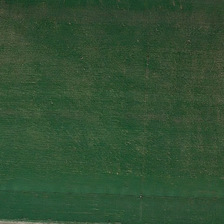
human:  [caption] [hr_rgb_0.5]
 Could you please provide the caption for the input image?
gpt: it is a piece of green meadow .

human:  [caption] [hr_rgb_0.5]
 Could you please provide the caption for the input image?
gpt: it is a piece of green meadow .

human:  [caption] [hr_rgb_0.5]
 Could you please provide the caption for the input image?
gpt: it is a piece of green meadow .

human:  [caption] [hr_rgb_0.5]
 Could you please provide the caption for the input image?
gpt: it is a piece of green meadow .

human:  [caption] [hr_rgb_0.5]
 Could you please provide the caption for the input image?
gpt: it is a piece of green meadow .